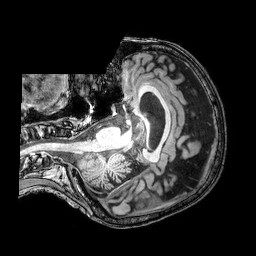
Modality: T1w
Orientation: axial
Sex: female
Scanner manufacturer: philips
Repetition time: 0.008212 s
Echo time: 0.00376 s